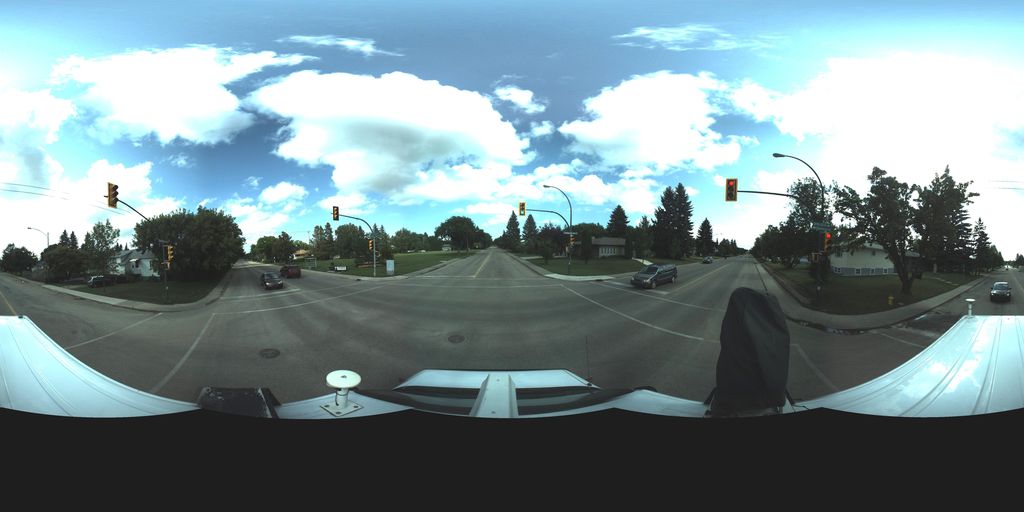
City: saskatoon